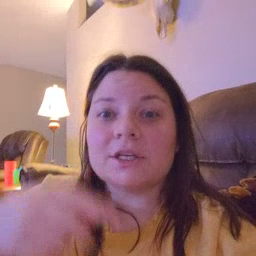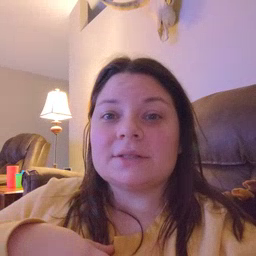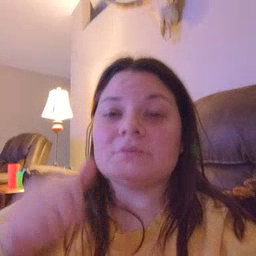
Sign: first